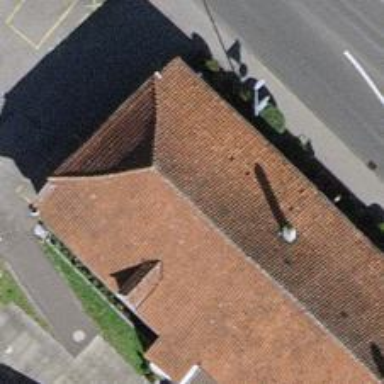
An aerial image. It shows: Pub.